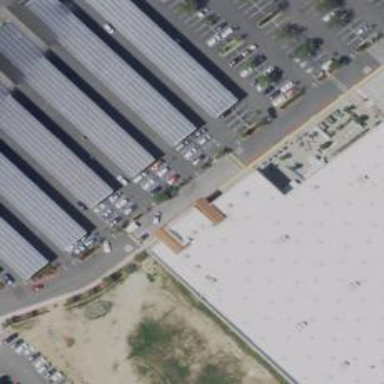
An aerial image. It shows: Solar photovoltaic panel generator on roof of building.